Question: I'm using nvd3 to display the d3 charting. im trying to remove the border that is around the info text on hover over the data points. below is the image:

when i hover over the data point the info text shows up and the border, im trying to remove that border in css.
any ideas how???
Thanks!!
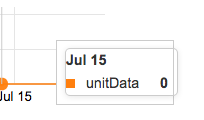
Answer: try this
'''
.nvtooltip{
border:0px;
}
'''